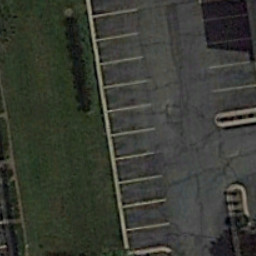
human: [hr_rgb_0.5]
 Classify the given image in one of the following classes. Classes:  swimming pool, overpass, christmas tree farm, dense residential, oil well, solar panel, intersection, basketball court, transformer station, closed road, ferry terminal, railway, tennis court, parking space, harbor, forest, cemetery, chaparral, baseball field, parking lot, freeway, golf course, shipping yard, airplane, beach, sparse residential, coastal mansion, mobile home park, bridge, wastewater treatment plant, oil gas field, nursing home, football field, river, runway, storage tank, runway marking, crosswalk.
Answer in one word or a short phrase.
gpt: parking space